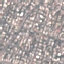
Label: Residential